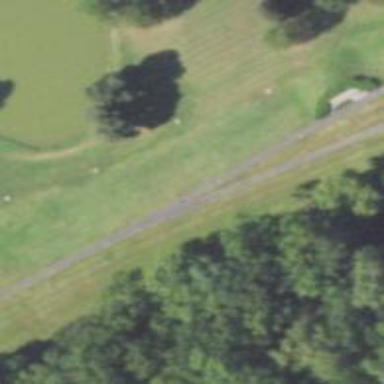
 paved with asphalt and bordered by embankment."